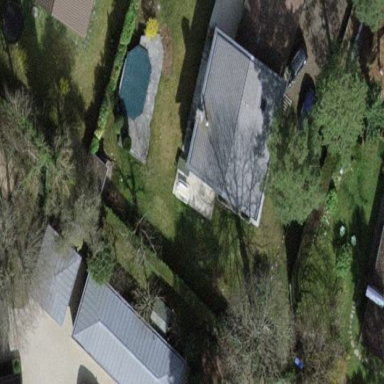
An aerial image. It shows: Garden surrounded by fence.